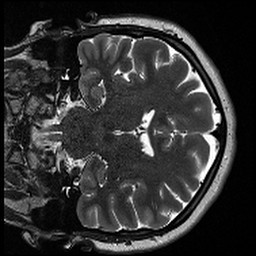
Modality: T2w
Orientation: coronal
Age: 35
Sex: female
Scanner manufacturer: siemens
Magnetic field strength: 3 T
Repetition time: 13.15 s
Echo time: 0.082 s